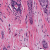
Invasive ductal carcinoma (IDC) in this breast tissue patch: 0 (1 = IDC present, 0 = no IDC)